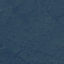
Land use / land cover class: Forest